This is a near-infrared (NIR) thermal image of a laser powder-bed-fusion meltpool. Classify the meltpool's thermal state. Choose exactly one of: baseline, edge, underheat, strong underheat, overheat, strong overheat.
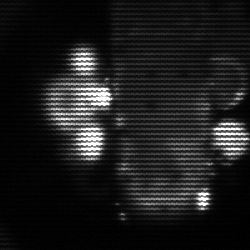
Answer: strong underheat